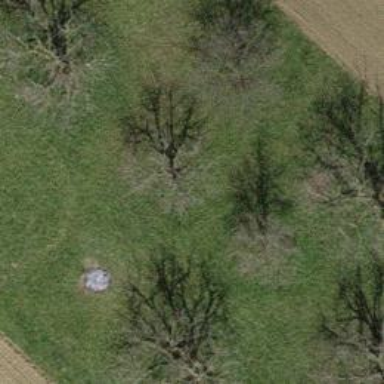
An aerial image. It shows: Deciduous tree with mixed leaf types.